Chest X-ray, AP view. Patient: 62 years old, sex F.
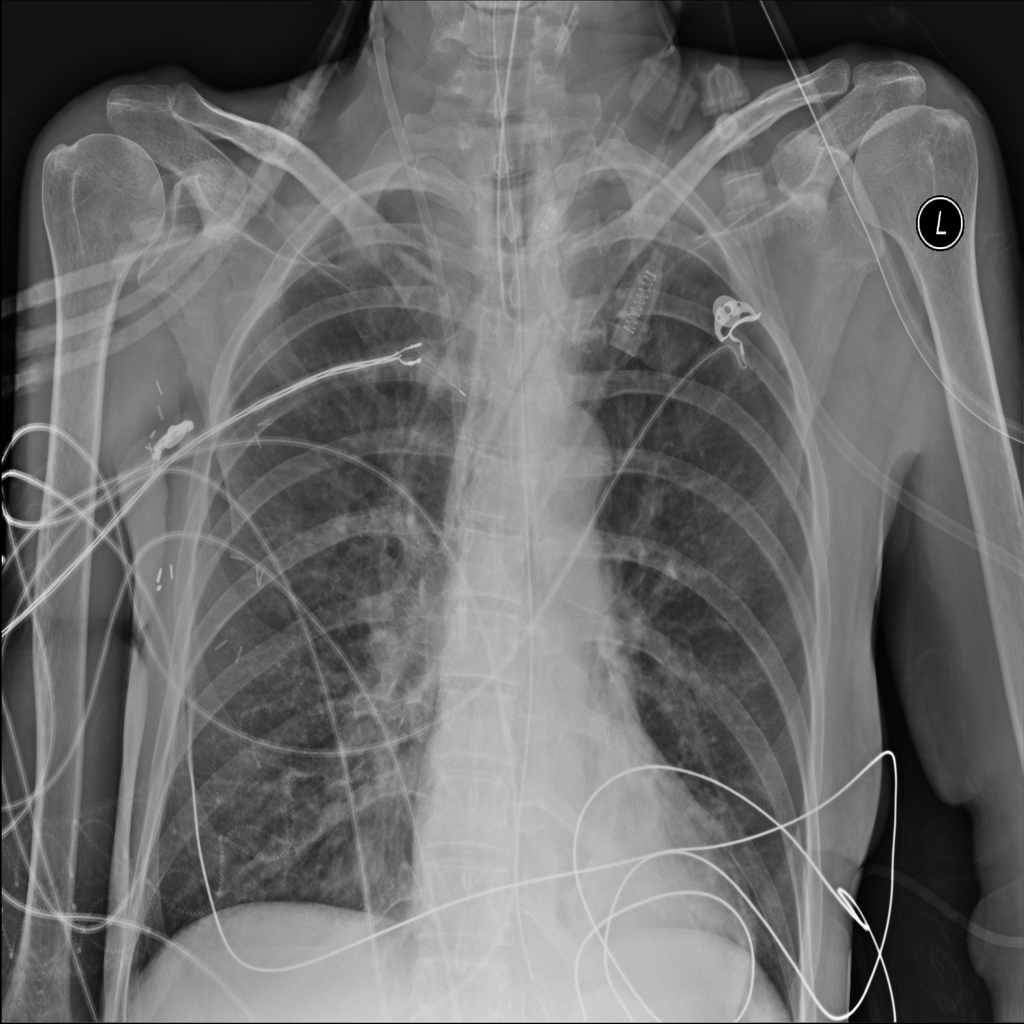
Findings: No Finding